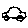
Label: car